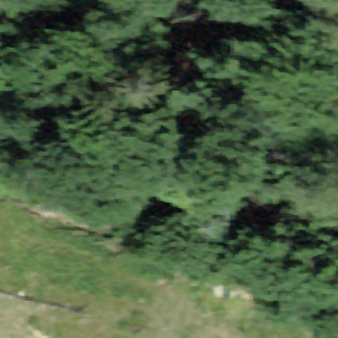
Label: other